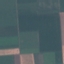
Land use / land cover class: AnnualCrop